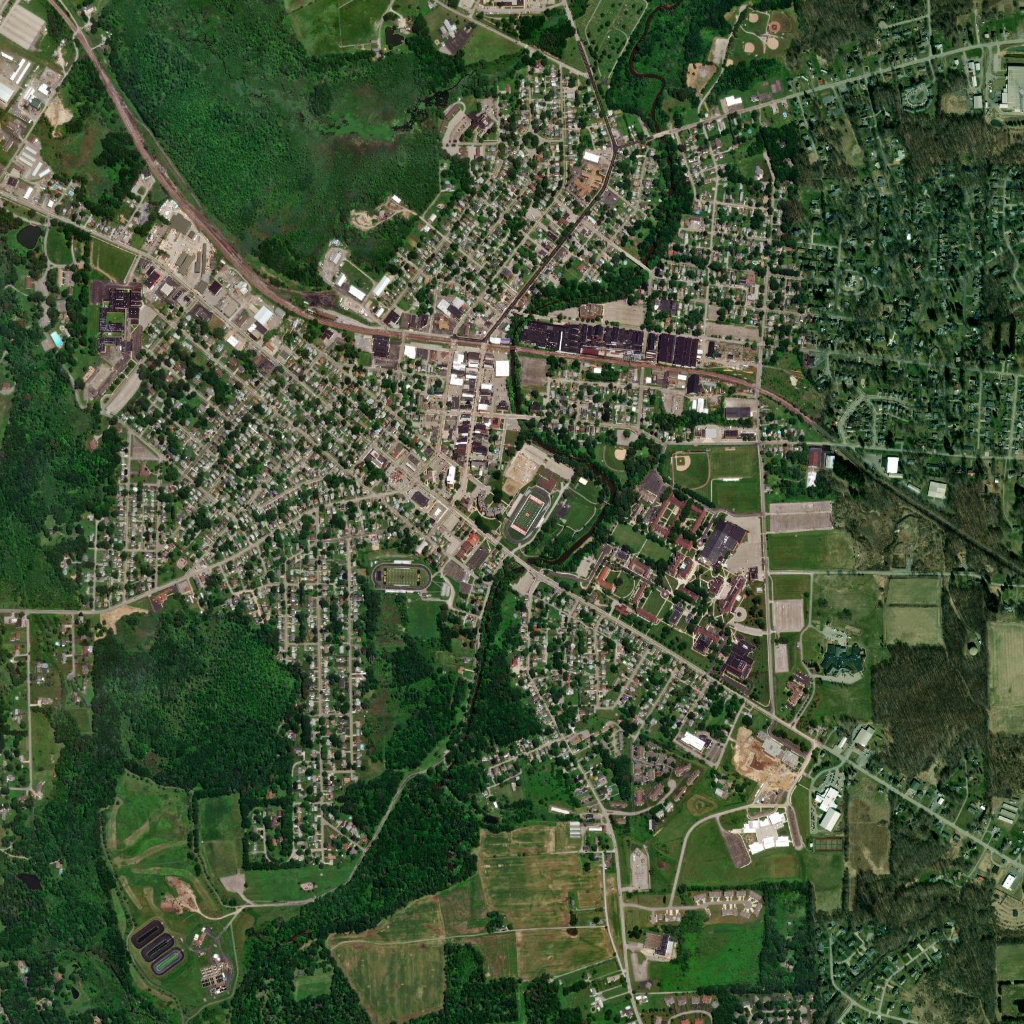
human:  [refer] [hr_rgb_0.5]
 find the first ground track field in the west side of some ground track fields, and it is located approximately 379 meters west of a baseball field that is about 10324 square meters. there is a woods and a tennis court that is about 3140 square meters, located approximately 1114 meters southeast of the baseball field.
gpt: <box>[[48, 47, 54, 53, 0]]</box>

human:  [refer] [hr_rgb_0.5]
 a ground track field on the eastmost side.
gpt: <box>[[48, 47, 54, 53, 0]]</box>